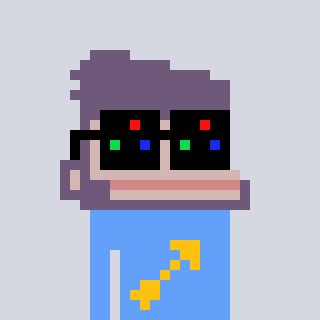
a pixel art character with square black sunglasses, a ape-shaped head and a blue-colored body on a cool background